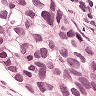
Metastatic tissue present: yes